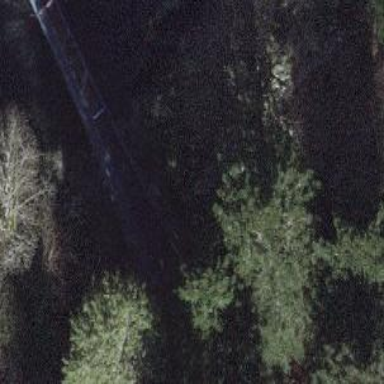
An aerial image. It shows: Footway on bridge.